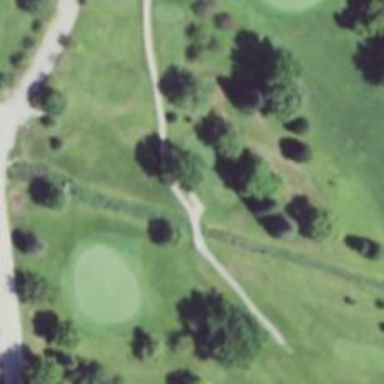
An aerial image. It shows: Path for both roads and golfers.